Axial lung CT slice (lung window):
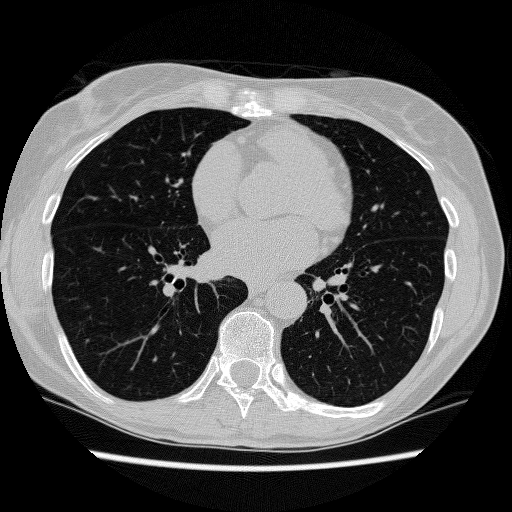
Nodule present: no